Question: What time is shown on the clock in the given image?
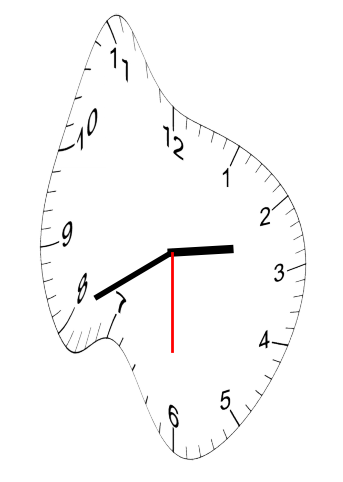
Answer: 02:40:30